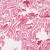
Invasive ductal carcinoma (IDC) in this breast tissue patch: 0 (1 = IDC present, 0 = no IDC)